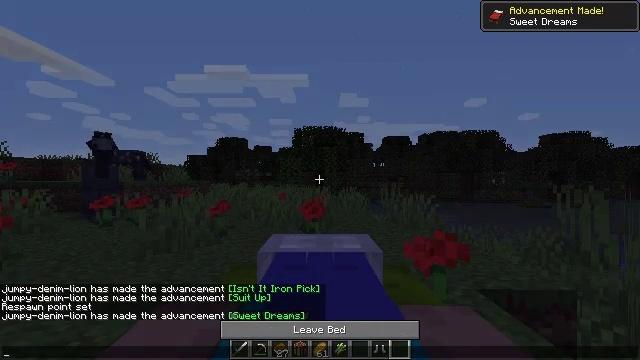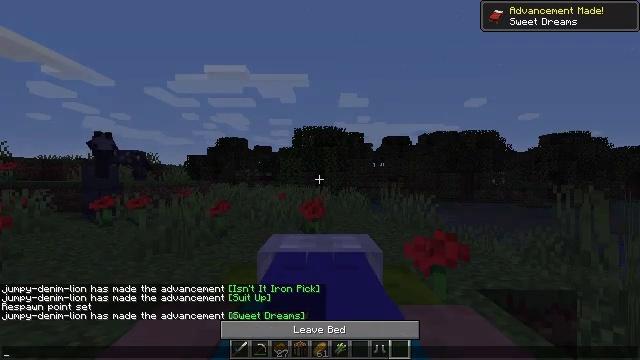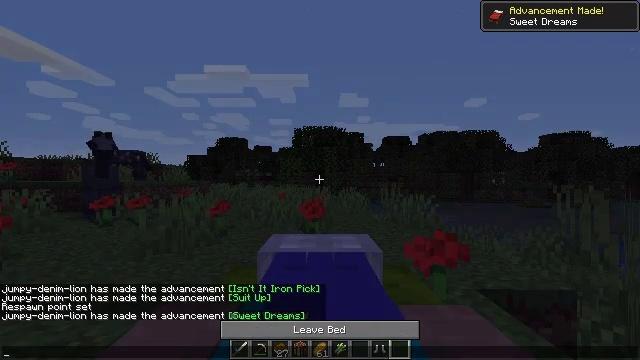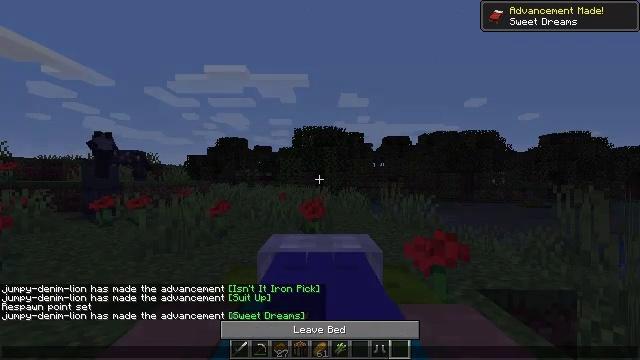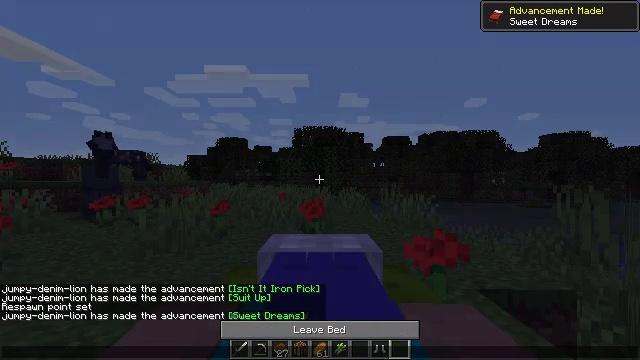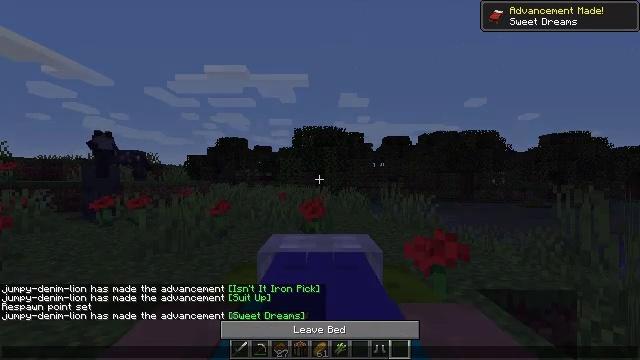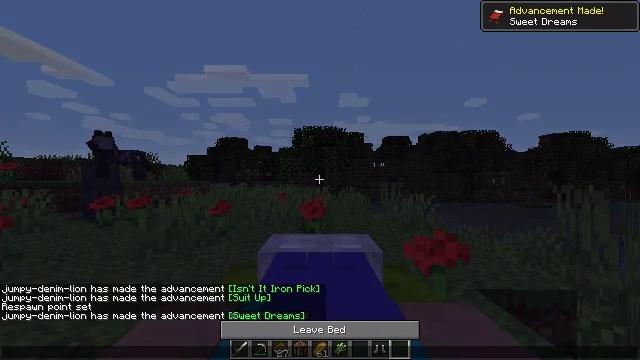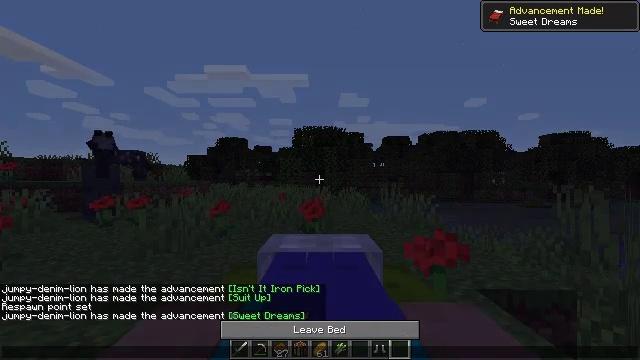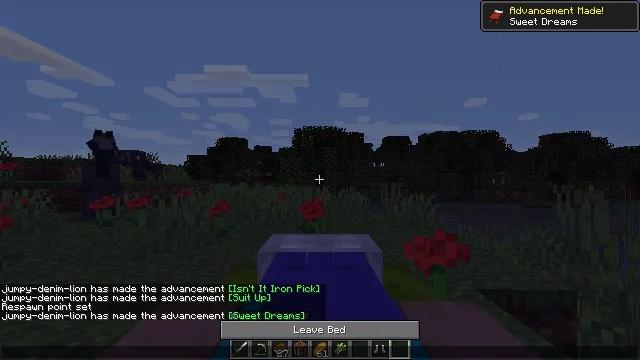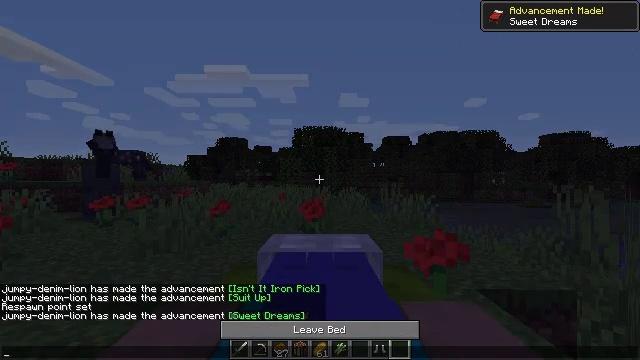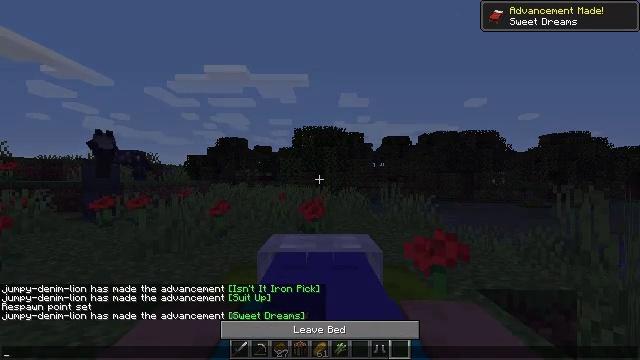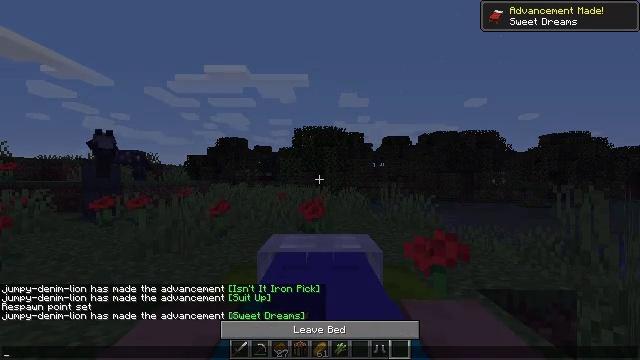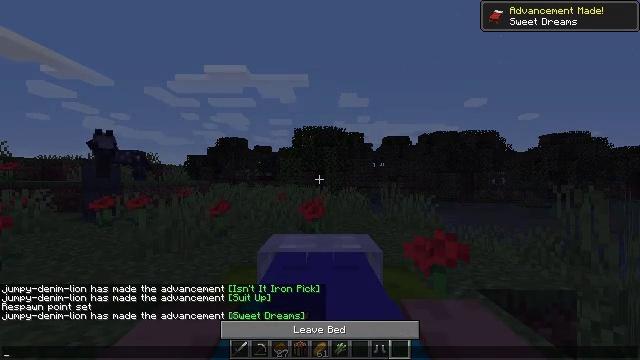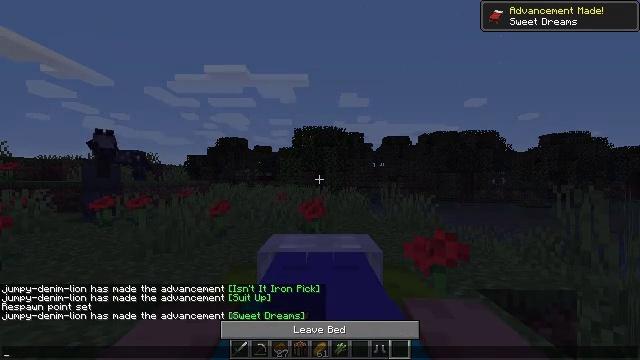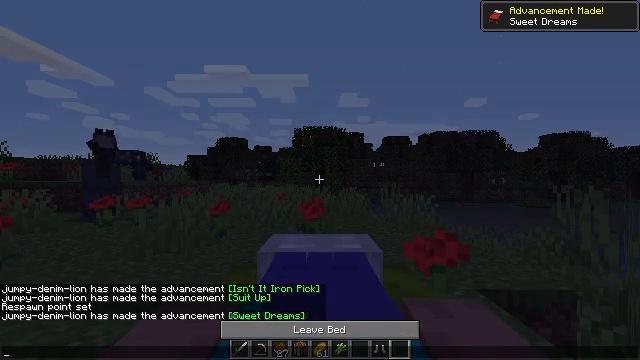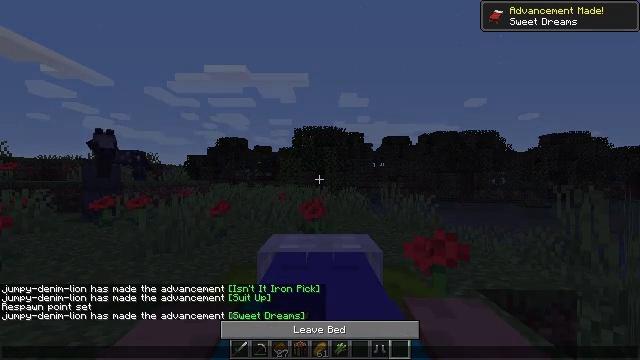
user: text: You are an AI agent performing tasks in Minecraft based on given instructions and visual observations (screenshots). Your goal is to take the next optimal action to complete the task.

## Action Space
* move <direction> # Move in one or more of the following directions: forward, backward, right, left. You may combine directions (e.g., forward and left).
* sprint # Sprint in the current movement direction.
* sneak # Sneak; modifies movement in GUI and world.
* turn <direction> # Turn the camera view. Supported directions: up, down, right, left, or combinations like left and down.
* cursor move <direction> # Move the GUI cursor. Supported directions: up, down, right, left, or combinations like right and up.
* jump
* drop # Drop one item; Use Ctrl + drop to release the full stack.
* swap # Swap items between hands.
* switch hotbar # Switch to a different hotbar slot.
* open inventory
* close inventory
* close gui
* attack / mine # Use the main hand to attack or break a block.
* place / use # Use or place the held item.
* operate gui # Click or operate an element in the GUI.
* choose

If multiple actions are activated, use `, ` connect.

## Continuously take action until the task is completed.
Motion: motion action
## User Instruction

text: Break the green bed to move it.
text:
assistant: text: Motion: no_op
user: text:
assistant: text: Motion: no_op
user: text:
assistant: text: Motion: no_op
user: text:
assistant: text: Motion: no_op
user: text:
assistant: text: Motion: no_op
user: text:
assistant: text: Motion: no_op
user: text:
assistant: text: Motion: no_op
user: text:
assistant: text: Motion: no_op
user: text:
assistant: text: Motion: no_op
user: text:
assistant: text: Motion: no_op
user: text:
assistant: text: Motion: no_op
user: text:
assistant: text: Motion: no_op
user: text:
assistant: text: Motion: no_op
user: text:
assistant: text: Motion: no_op
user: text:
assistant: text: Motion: no_op
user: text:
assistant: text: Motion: no_op
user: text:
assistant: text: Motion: no_op
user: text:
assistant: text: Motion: no_op
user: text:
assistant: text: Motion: no_op
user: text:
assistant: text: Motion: no_op
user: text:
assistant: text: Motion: no_op
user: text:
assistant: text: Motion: no_op
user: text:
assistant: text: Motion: no_op
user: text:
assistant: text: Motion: no_op
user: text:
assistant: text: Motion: no_op
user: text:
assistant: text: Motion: no_op
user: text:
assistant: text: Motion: no_op
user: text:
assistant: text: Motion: no_op
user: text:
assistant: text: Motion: no_op
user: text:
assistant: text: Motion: no_op